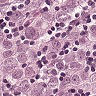
Metastatic tissue present: yes